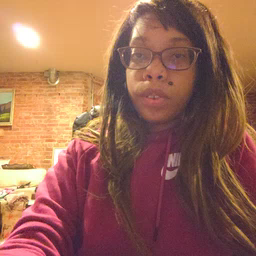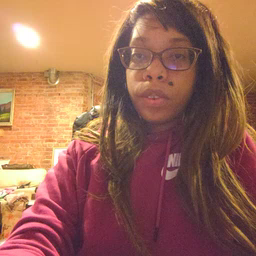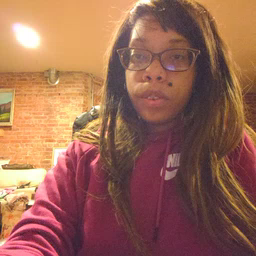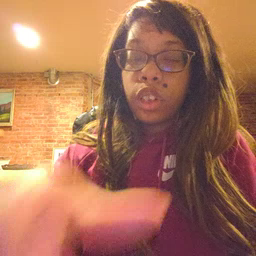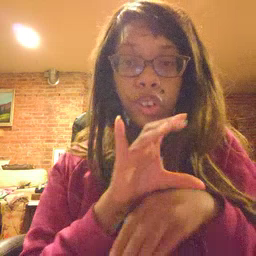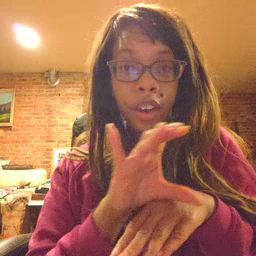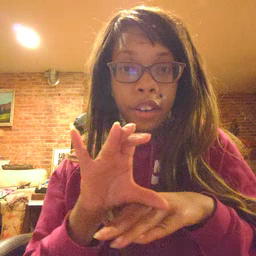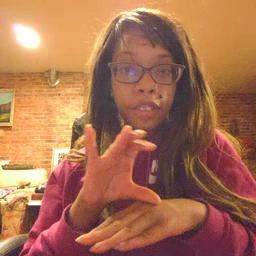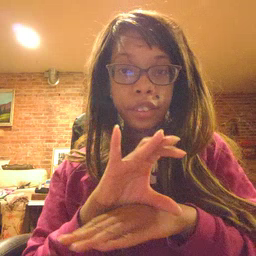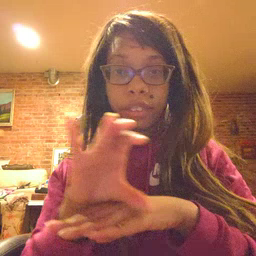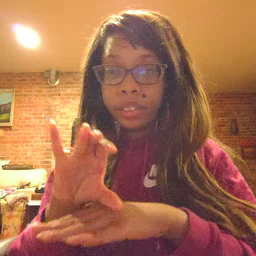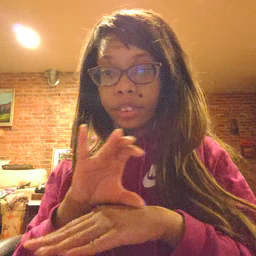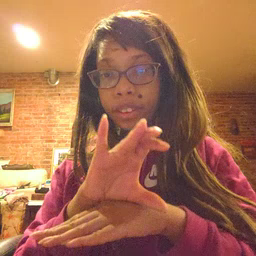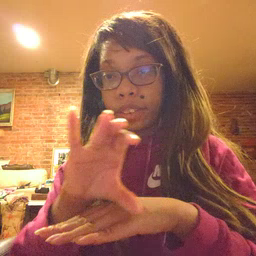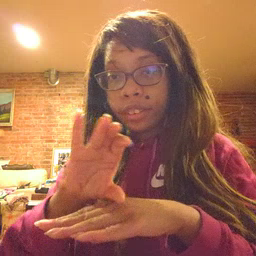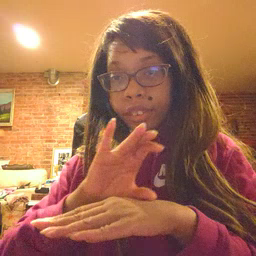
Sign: chocolate